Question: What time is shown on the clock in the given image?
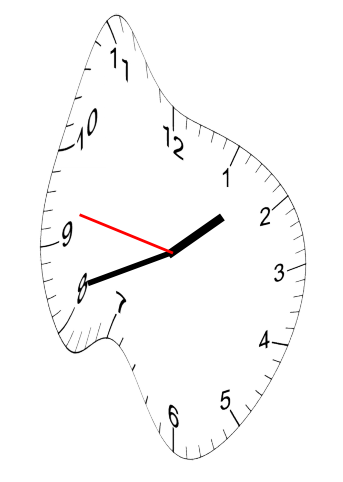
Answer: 01:41:47